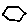
Label: hexagon